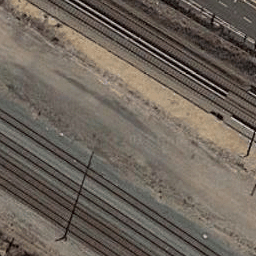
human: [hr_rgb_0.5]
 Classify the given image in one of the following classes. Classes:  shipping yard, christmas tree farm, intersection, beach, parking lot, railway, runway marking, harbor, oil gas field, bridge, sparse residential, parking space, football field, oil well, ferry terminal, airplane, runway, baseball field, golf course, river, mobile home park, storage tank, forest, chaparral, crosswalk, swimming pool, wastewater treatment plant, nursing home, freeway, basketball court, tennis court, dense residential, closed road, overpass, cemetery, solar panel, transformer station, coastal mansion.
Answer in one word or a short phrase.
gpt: railway